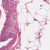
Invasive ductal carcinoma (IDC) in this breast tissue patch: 0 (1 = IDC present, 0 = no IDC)